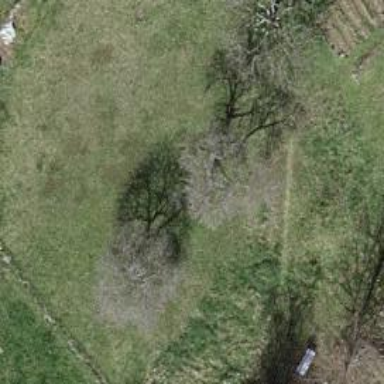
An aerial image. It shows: Beautiful tree in nature.